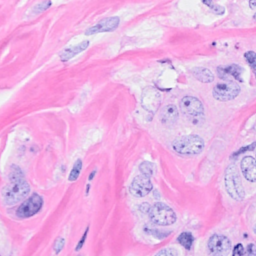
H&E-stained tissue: Breast